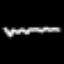
Label: squiggle